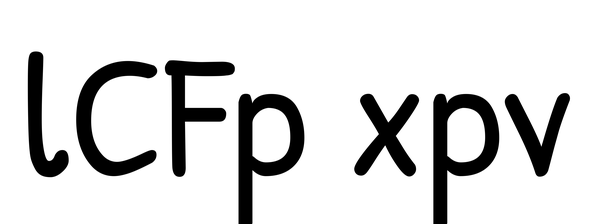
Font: PatrickHand-Regular